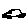
Label: car